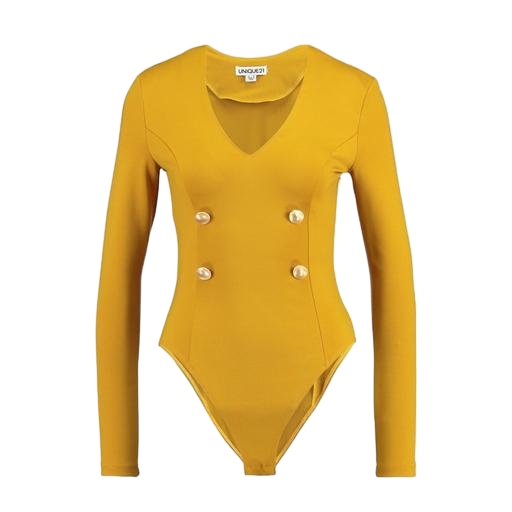
yellow premium double breasted blazer, gold double-breasted jacket, yellow long sleeved buttoned shirt, white background